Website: home-depot
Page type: billing-address
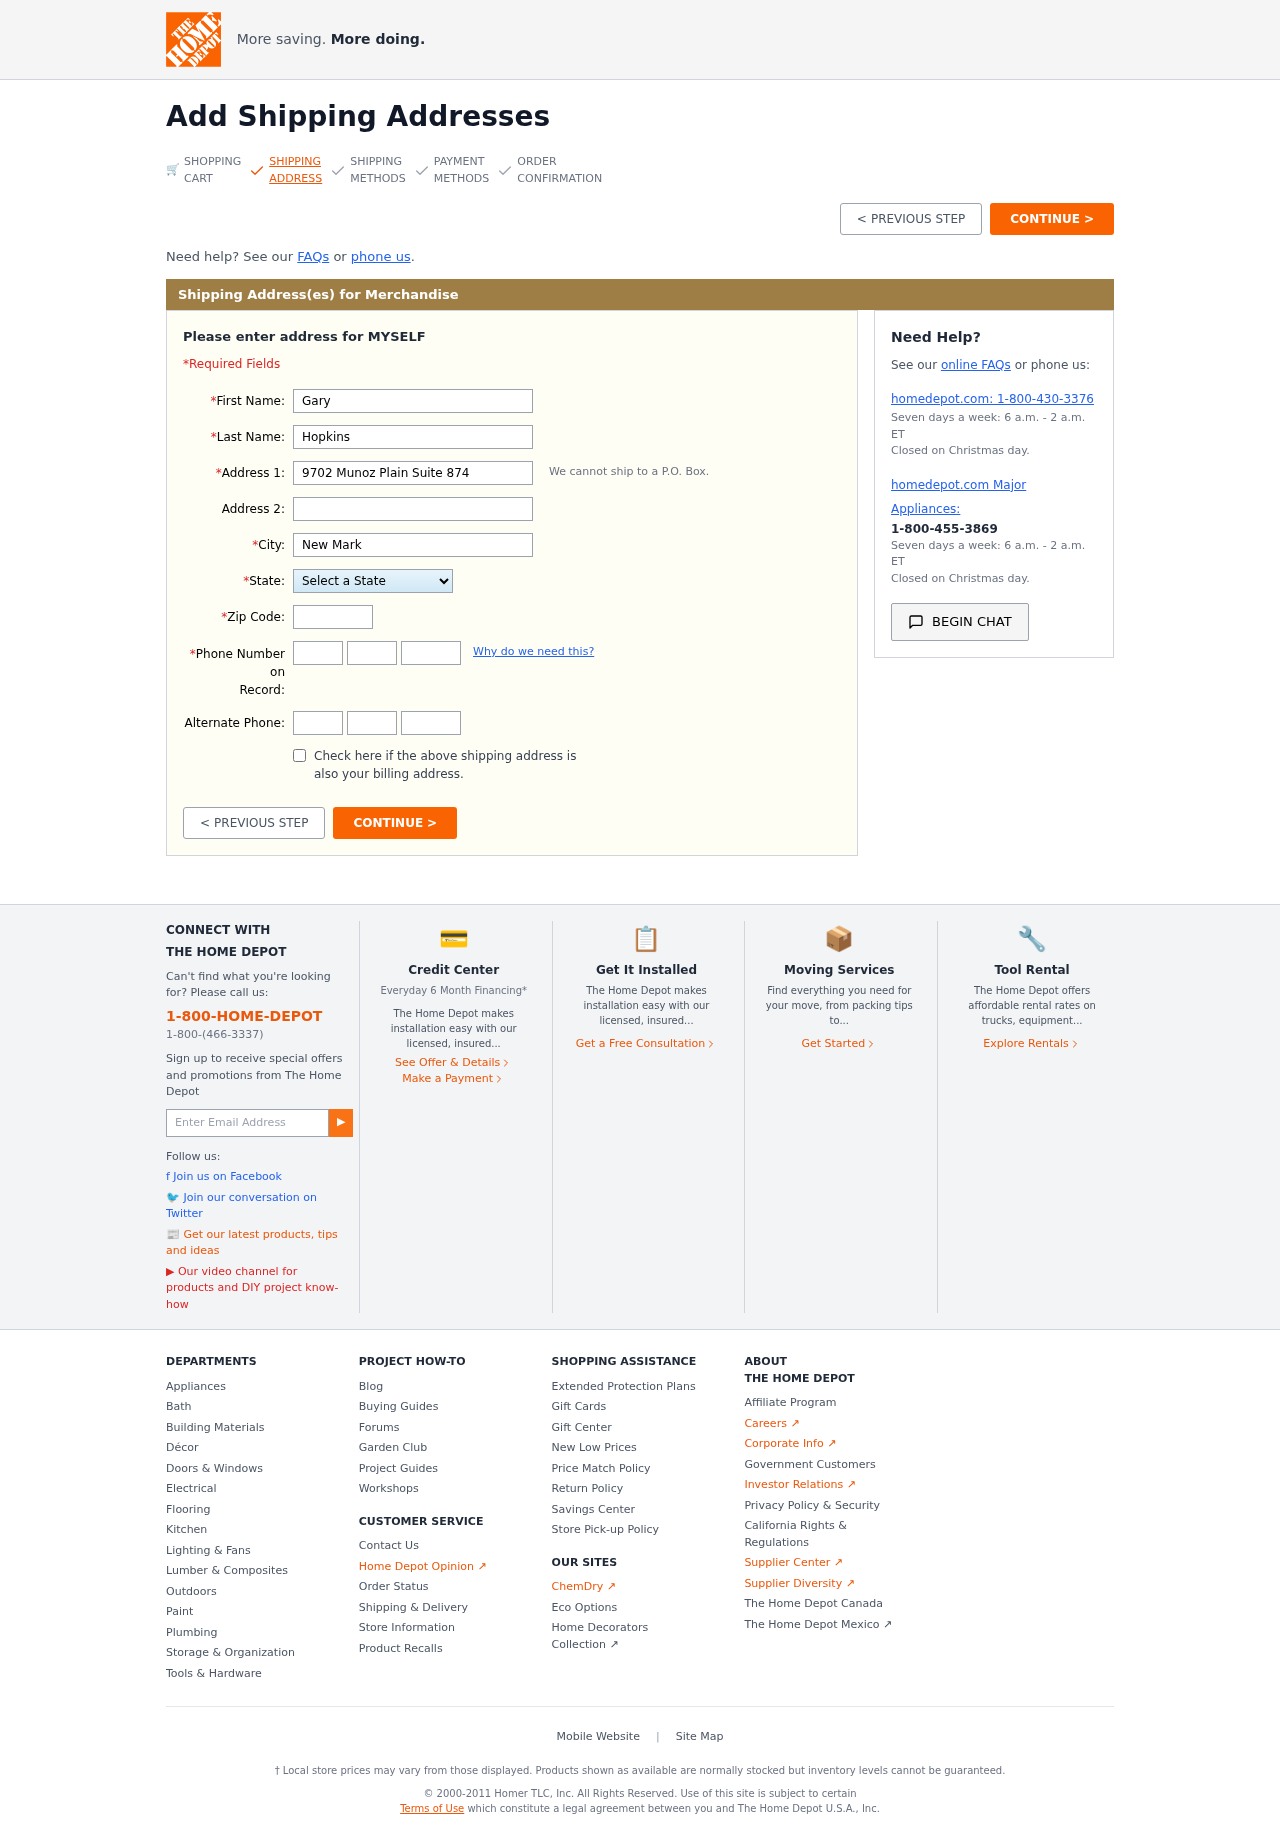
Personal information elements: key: PII_STATE
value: South Dakota
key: PII_FIRSTNAME
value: Gary
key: PII_LASTNAME
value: Hopkins
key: PII_STREET
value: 9702 Munoz Plain Suite 874
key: PII_CITY
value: New Mark
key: PII_POSTCODE
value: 11748
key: PII_PHONE_AREA
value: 688
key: PII_PHONE_PREFIX
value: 413
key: PII_PHONE_LINE
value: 4830